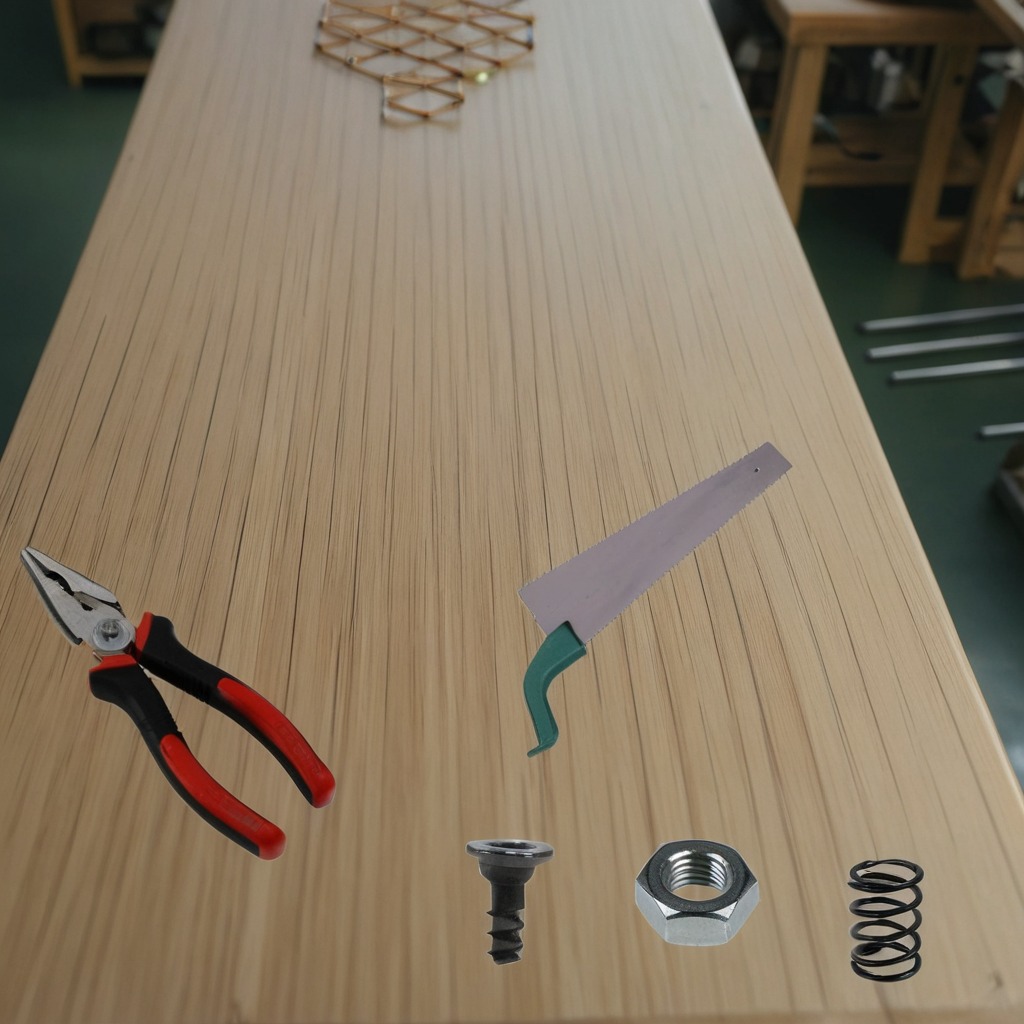
A machine screw, pliers, coiled metal spring, a metal saw, and a metal nut are lying on the workbench inside a coastal fishing gear workshop.